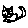
Label: cat